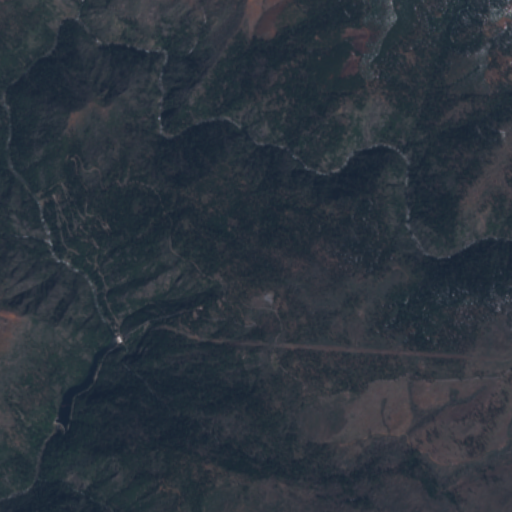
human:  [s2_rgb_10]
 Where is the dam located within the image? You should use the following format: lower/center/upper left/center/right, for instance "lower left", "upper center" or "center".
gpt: The dam is located in the lower left of the image.
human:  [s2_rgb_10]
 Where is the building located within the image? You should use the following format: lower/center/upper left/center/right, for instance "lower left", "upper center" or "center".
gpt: There is no building in the image.